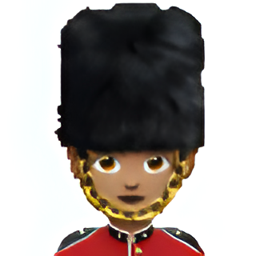
Name: female guard type 4
Emoji: 💂🏽‍♀️
Group: People & Body
Sub-group: person-role